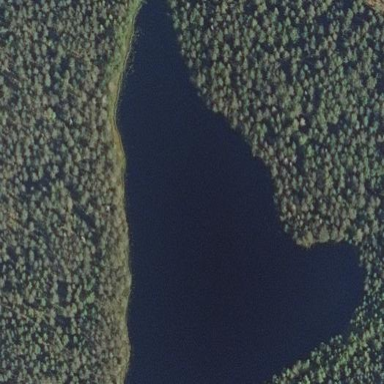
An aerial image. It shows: Lake with natural water.